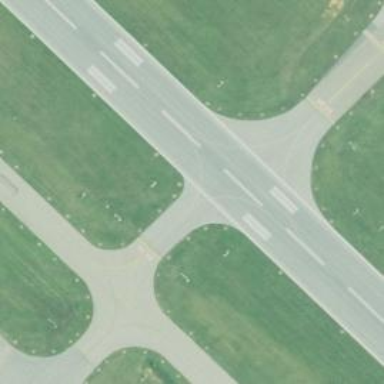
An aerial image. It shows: View of taxiway at the airport.